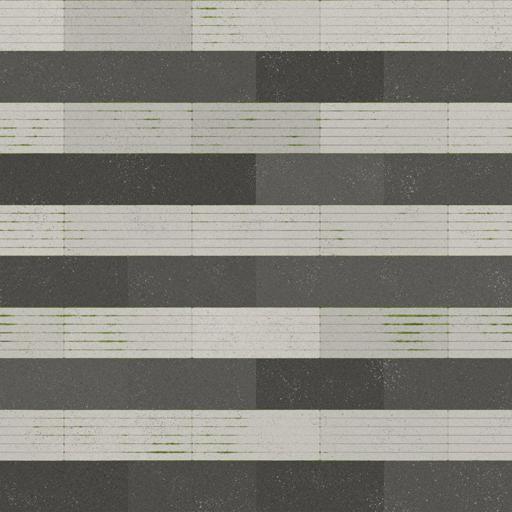
Tags: grey paving stones tiled tiles waves